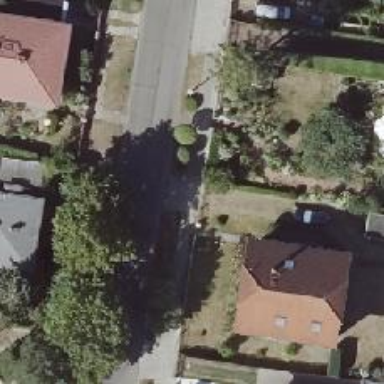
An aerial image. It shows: Driveway.